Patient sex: M
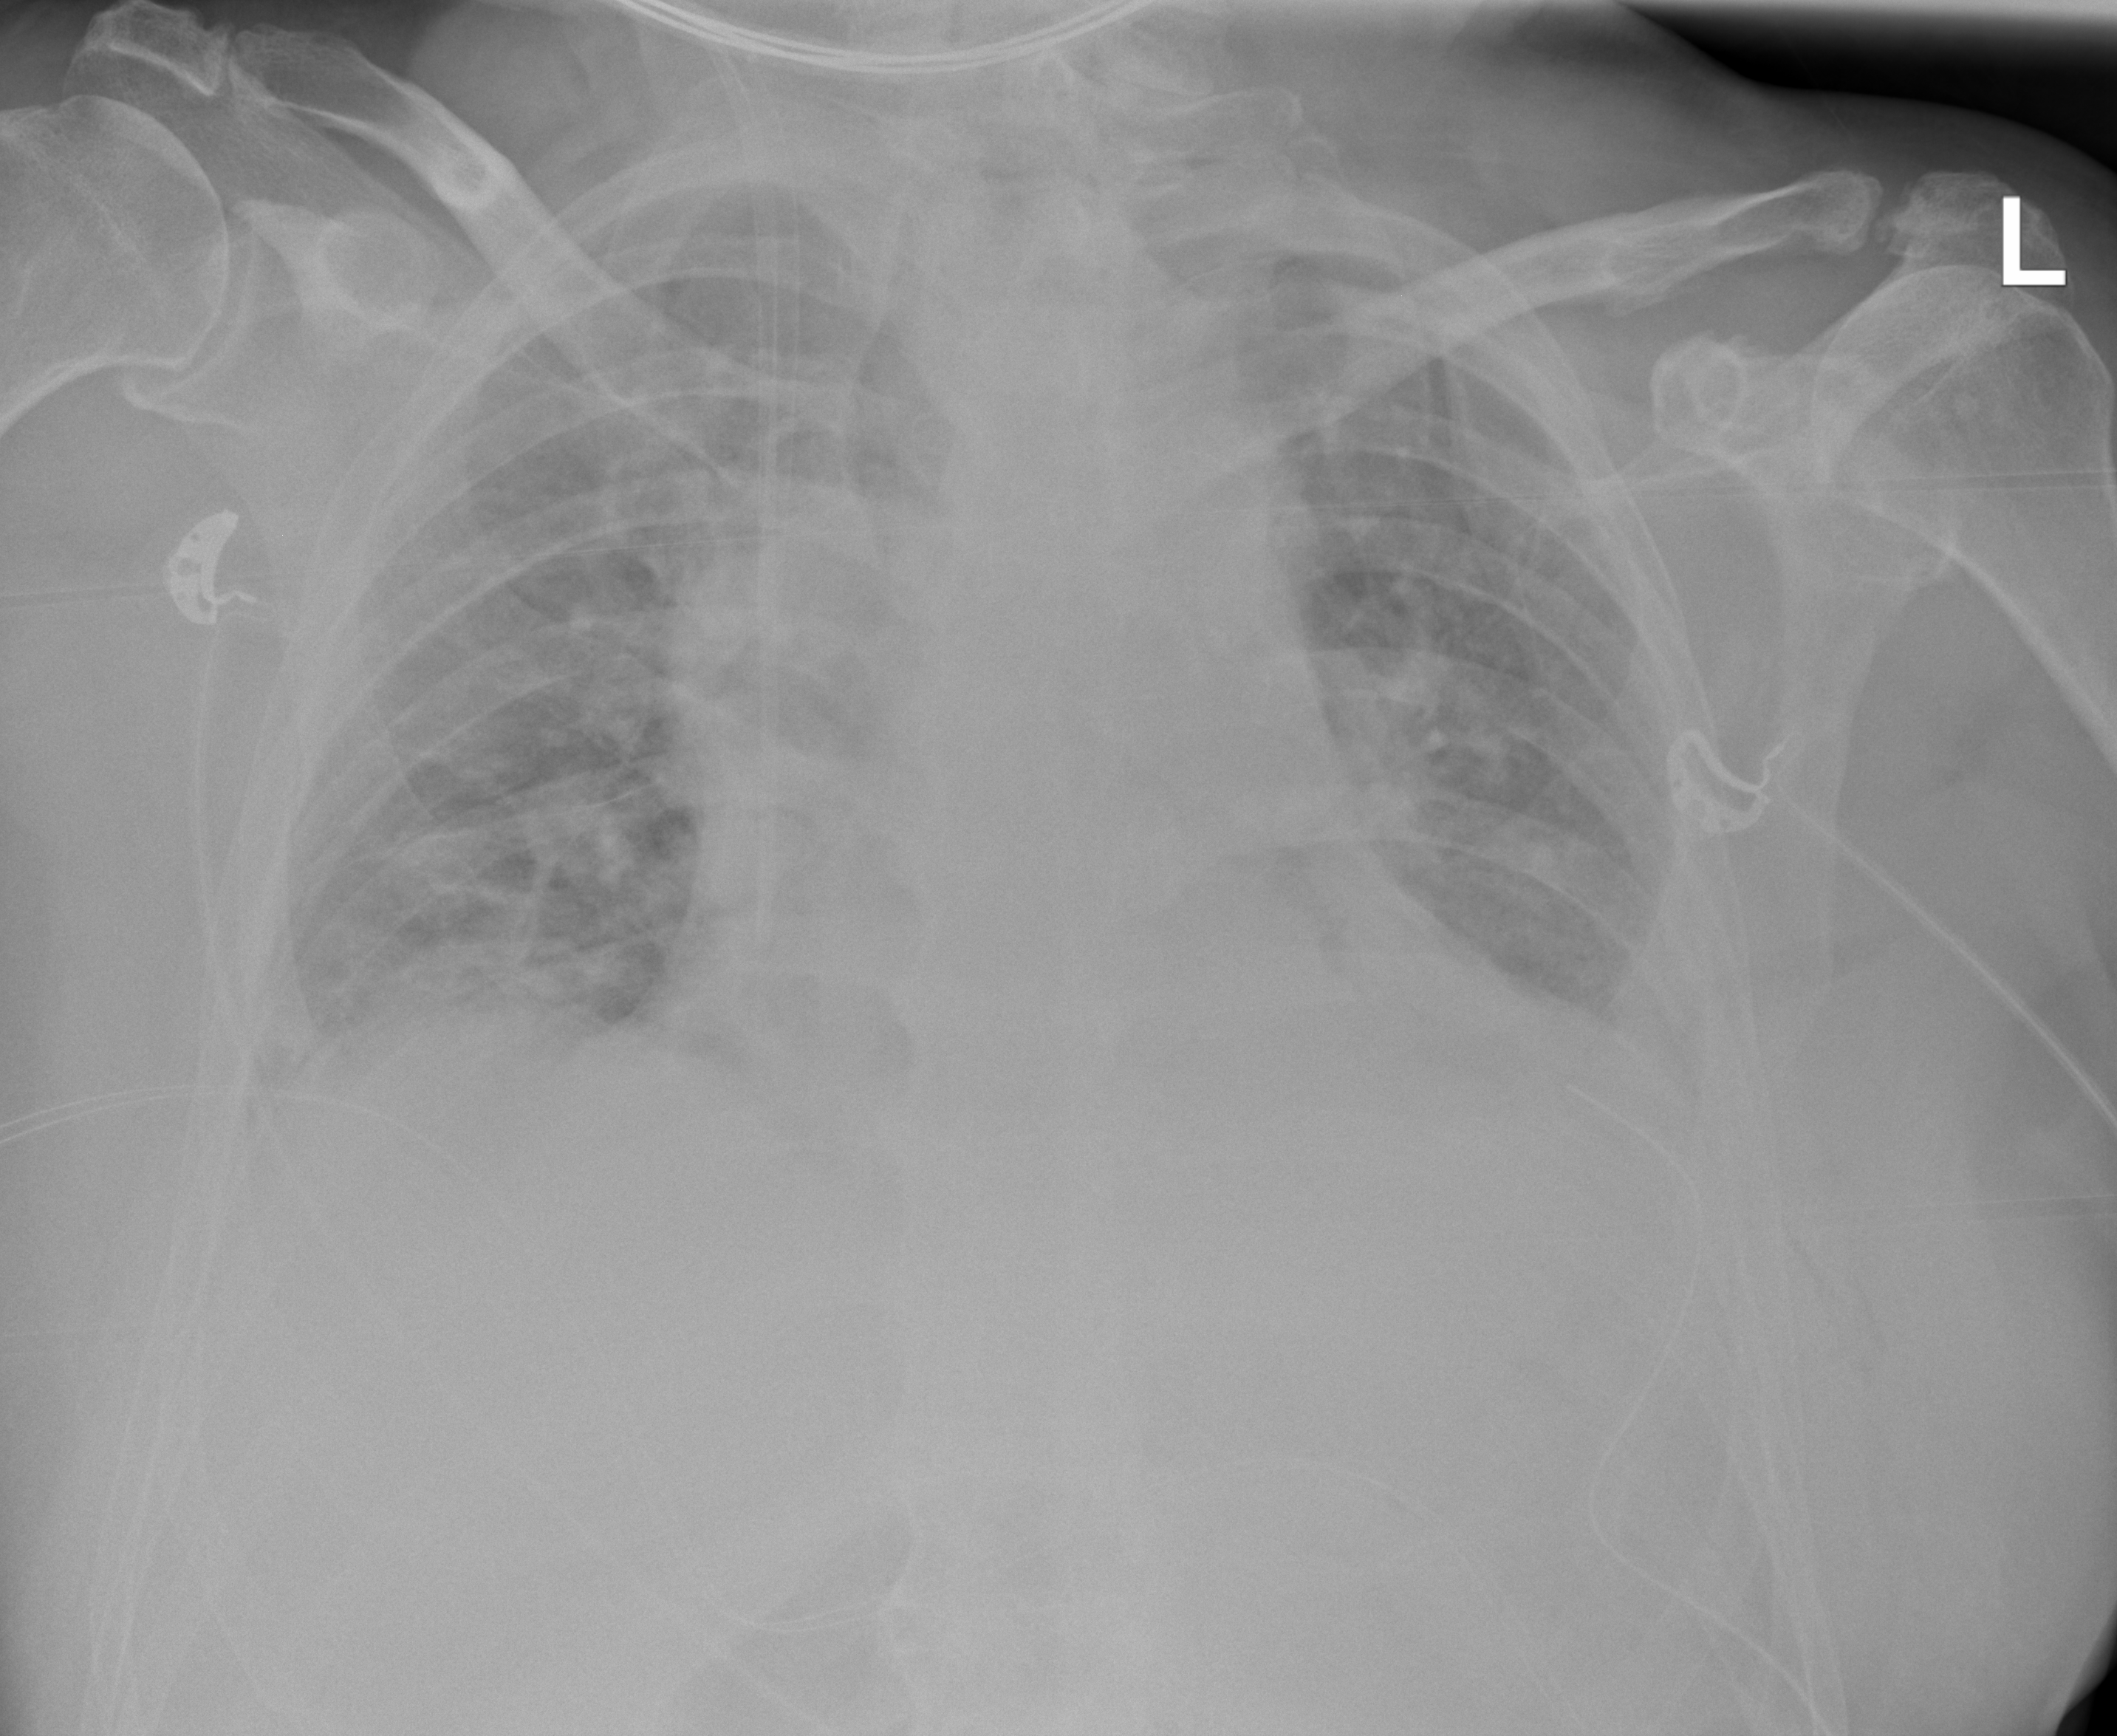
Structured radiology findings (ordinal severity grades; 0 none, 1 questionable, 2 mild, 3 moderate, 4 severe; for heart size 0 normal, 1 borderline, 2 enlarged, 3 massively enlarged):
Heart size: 2
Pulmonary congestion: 2
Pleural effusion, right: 1
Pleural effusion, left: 2
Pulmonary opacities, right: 2
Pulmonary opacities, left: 2
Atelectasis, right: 2
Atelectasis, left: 2